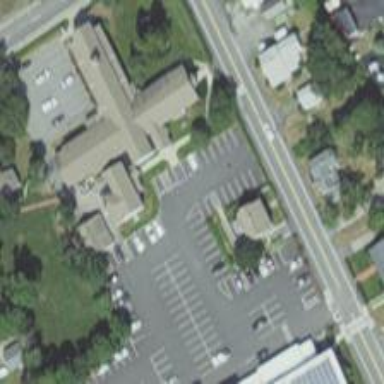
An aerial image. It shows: Parking space.